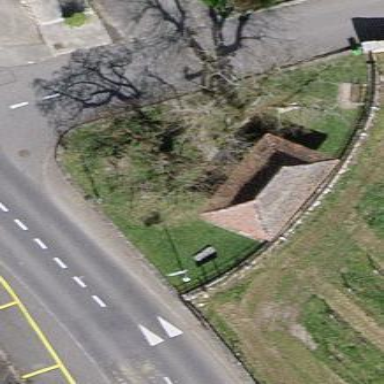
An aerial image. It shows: Shelter.